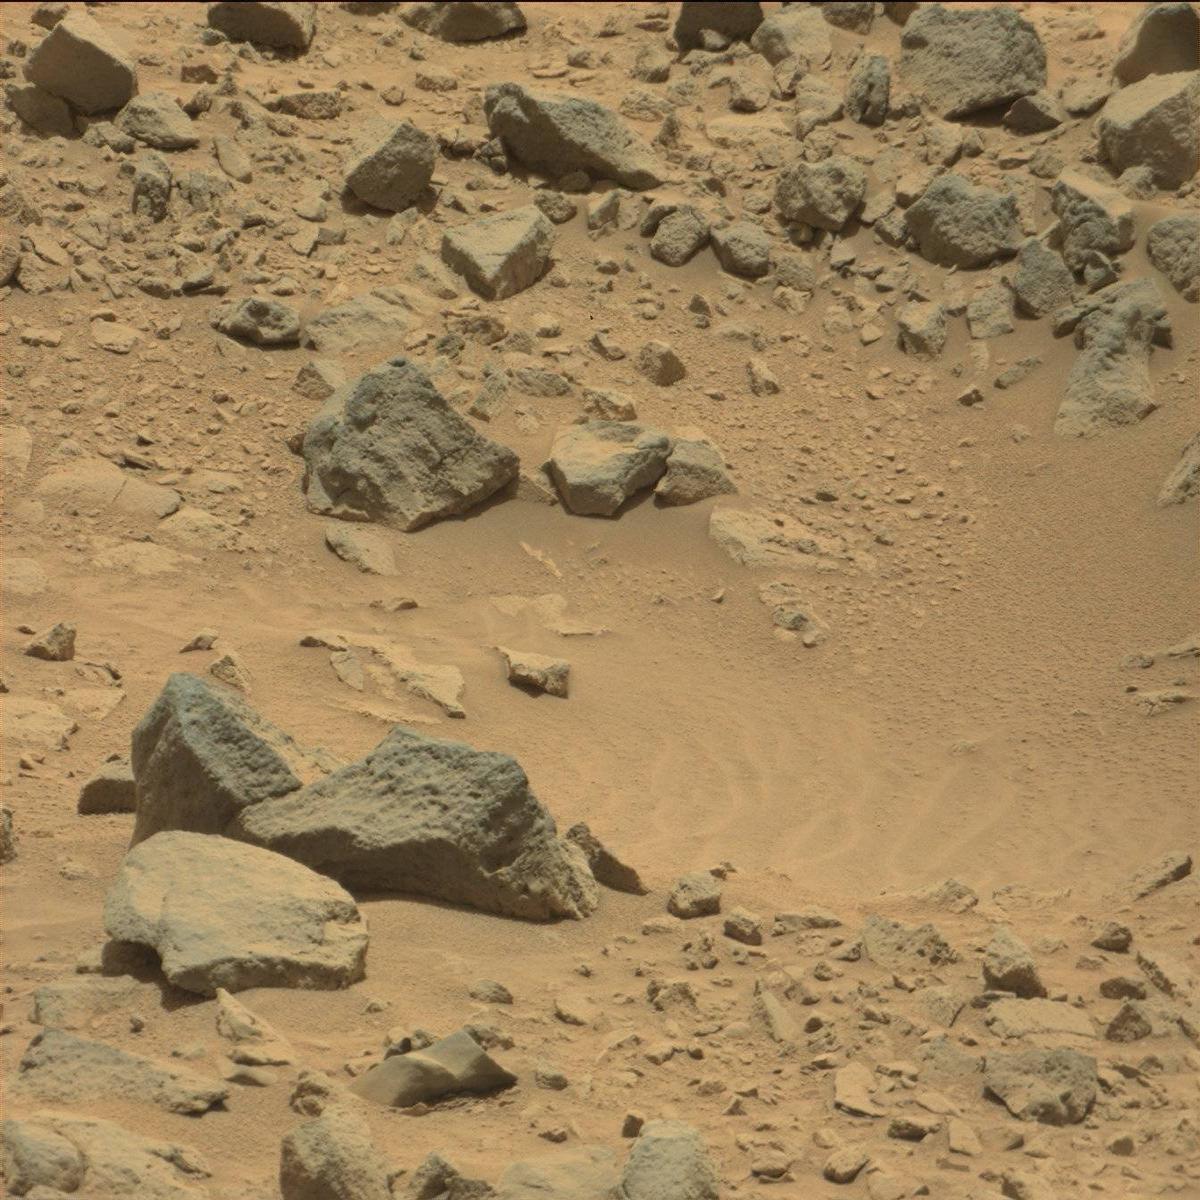
Terrain classes present: Bedrock, Rock, Sand / Soil